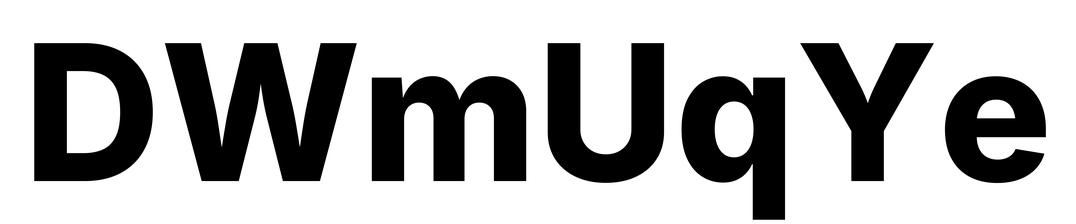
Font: Inter_ExtraBold